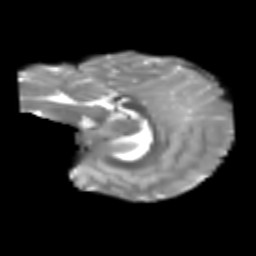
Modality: T2w
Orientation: sagittal
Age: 7
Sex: female
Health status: healthy